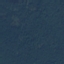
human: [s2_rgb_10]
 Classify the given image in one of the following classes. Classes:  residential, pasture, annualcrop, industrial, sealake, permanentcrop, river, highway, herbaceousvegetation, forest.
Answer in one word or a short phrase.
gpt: Forest